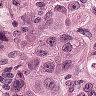
Metastatic tissue present: yes